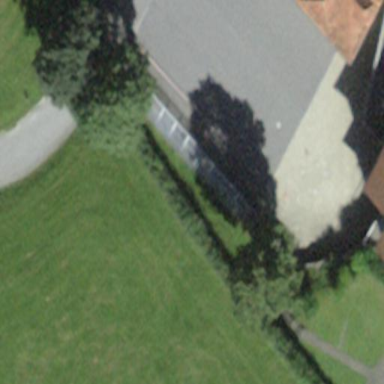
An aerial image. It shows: View of roof of building.